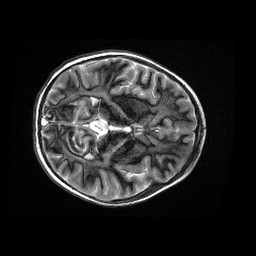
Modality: MP2RAGE
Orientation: axial
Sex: female
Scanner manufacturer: siemens
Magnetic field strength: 3 T
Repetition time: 5 s
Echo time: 0.00368 s